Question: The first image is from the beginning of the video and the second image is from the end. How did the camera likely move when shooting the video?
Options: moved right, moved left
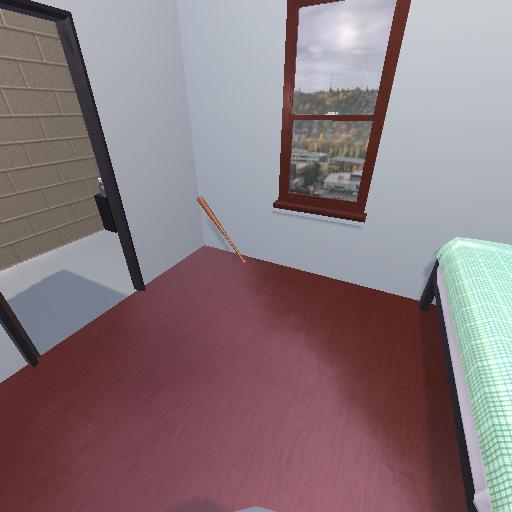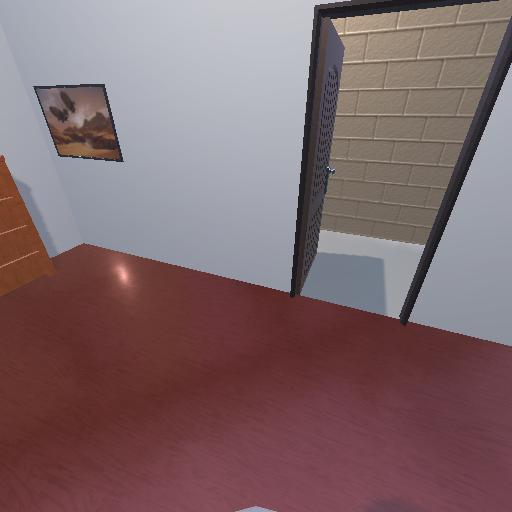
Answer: moved right